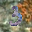
Label: 3